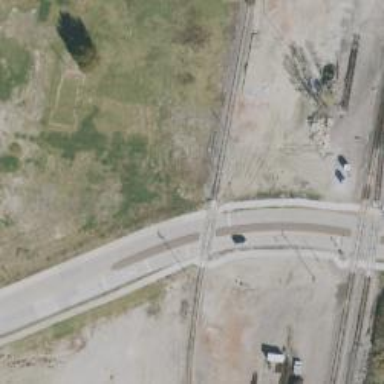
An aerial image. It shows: Crossing for the railway.